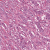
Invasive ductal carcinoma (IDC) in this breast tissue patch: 1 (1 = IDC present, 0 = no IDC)